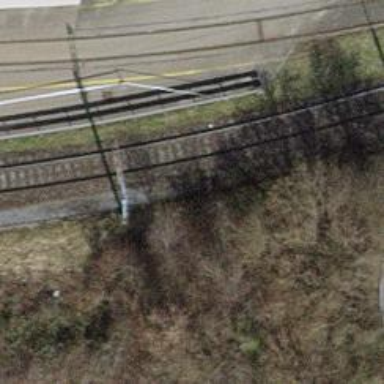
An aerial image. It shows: Single-track spur railway line.